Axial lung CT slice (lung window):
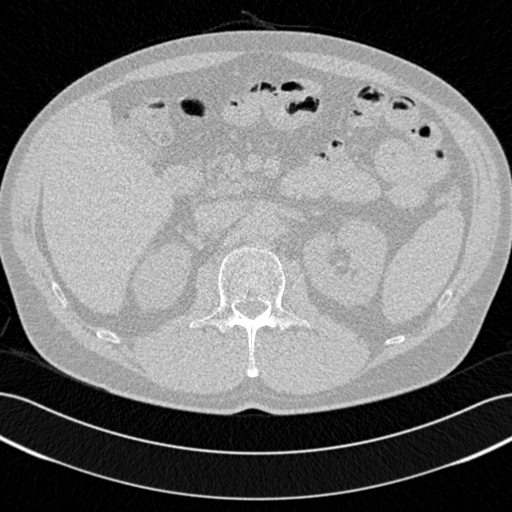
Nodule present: no